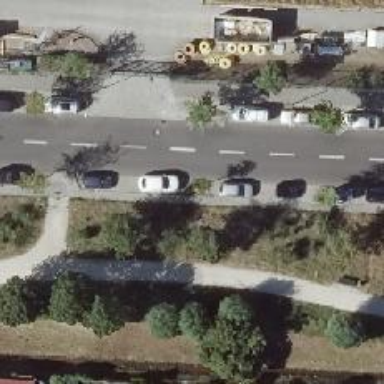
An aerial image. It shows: Avenue lined with trees.